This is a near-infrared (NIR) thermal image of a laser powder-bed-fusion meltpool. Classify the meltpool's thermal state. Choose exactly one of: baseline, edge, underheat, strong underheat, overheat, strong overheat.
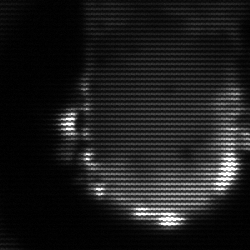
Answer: baseline